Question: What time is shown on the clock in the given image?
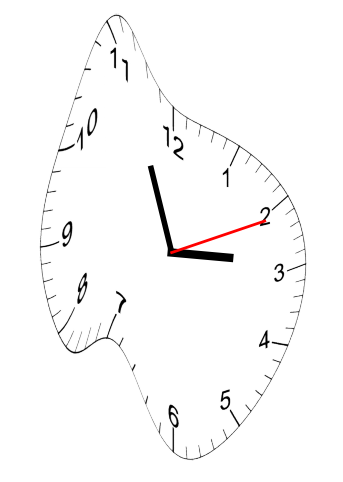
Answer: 02:56:11